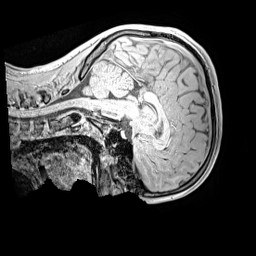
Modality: MP2RAGE
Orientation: sagittal
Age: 13
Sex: male
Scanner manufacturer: siemens
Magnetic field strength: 3 T
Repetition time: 4 s
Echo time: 0.00299 s